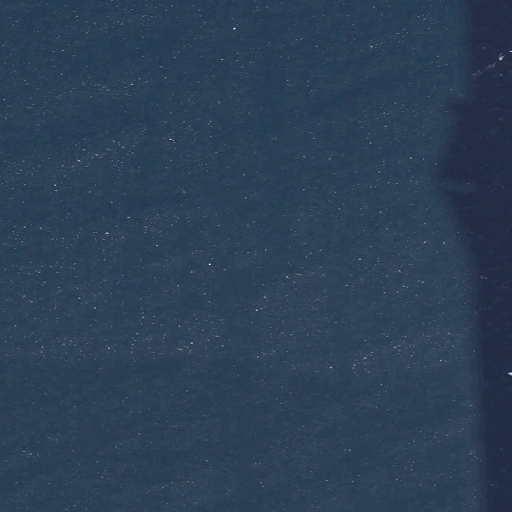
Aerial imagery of bar in Maine named Jackknife Ledge containing only open water